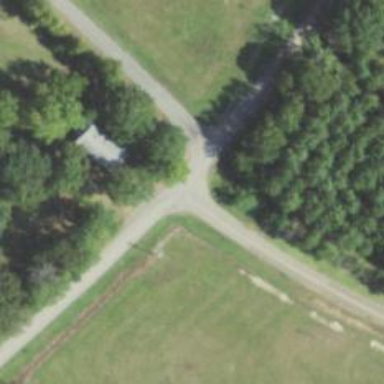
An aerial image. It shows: Secondary road.